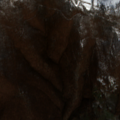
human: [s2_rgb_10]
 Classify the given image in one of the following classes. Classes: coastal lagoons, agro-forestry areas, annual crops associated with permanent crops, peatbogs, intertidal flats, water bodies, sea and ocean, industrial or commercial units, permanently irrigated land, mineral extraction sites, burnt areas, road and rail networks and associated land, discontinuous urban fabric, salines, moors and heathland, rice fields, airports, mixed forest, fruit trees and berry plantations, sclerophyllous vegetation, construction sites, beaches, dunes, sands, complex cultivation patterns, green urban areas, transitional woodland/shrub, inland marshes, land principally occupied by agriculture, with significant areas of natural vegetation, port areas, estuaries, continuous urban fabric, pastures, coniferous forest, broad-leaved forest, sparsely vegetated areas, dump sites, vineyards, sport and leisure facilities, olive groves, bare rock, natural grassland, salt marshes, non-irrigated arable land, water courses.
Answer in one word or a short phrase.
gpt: land principally occupied by agriculture, with significant areas of natural vegetation, broad-leaved forest, transitional woodland/shrub